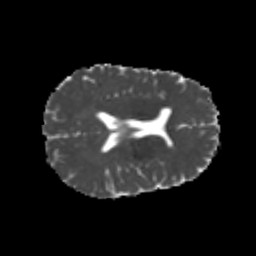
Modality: MD
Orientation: axial
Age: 21
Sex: female
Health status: healthy
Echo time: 0.074 s